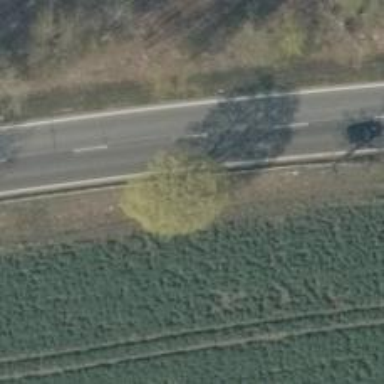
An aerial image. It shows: Row of deciduous broadleaved trees.